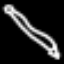
Label: pencil